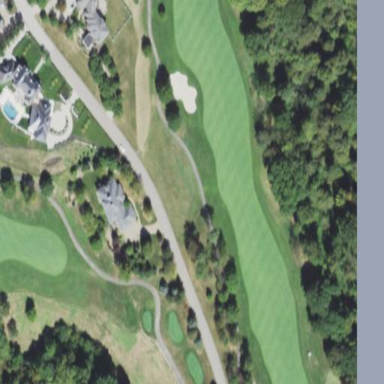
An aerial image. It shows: Golf fairway surrounded by grass.